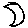
Label: moon